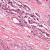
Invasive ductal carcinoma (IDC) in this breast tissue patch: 1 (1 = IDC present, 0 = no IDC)